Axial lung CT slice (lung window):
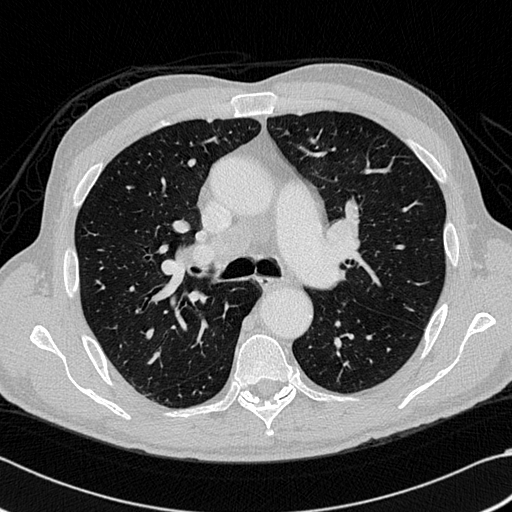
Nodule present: no